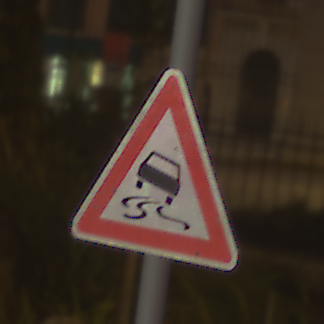
Verkehrszeichen: SchleuderOderRutschgefahr
Umgebung: Outdoor, Urban
Tageszeit: Night
Wetter: Clear
Licht: Artificial
Jahreszeit: NotSpecified
Kontrast: HighContrast